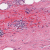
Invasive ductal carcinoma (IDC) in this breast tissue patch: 0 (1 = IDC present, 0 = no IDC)